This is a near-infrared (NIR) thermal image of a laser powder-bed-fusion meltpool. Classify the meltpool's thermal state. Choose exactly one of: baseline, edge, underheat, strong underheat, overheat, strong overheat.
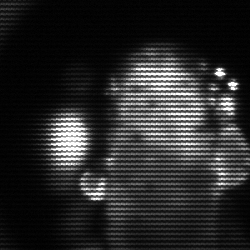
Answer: strong underheat